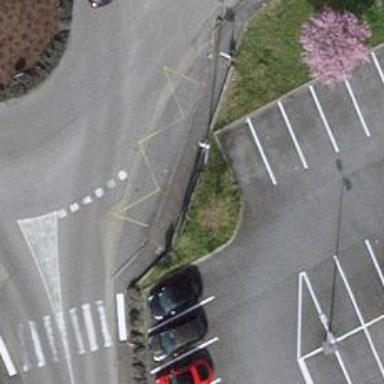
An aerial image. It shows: Bus stop along the road.